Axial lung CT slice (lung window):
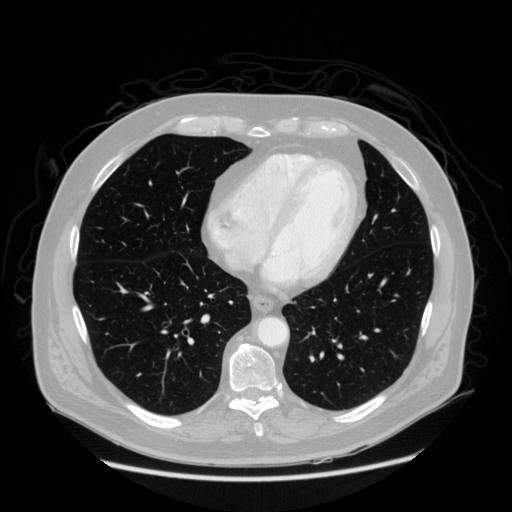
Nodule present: no